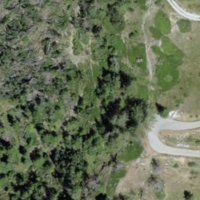
EUNIS habitat code: 32
Species observed at this site:
Draba aizoides